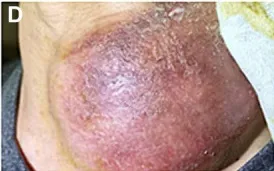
Recurrent rashes and multiple abscesses at admission. Abscesses in left neck (8 cm * 7 cm).
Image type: medical_photograph (skin_photograph)